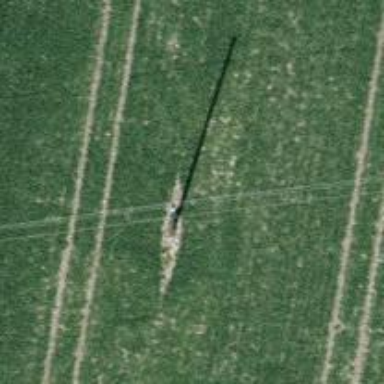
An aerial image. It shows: Power pole.